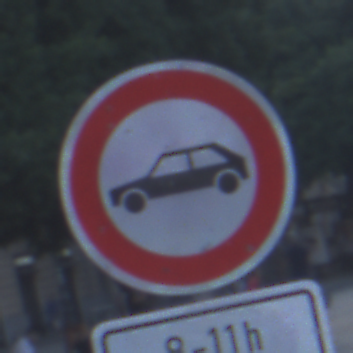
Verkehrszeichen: VerbotPersonenkraftwagen
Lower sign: ZeitangabenOhneBeschraenkungAufWochentage2
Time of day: SunriseSunset
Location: Outdoor (Urban)
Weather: PartlyCloudy
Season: NotSpecified
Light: Natural